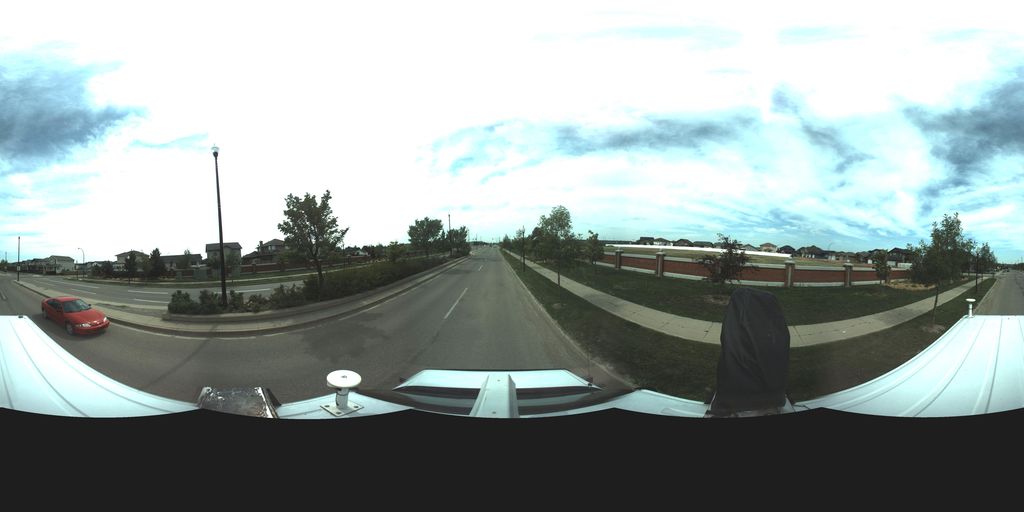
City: saskatoon